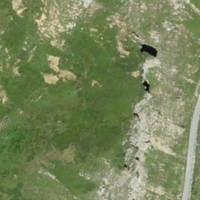
EUNIS habitat code: 26
Species observed at this site:
Dryas octopetala